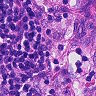
Metastatic tissue present: no